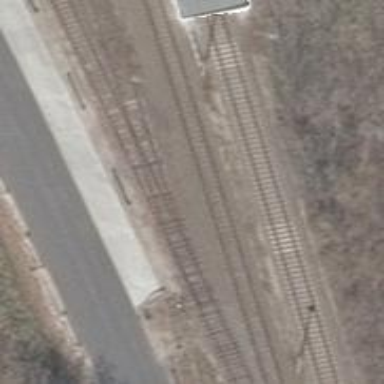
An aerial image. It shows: Railway switch.